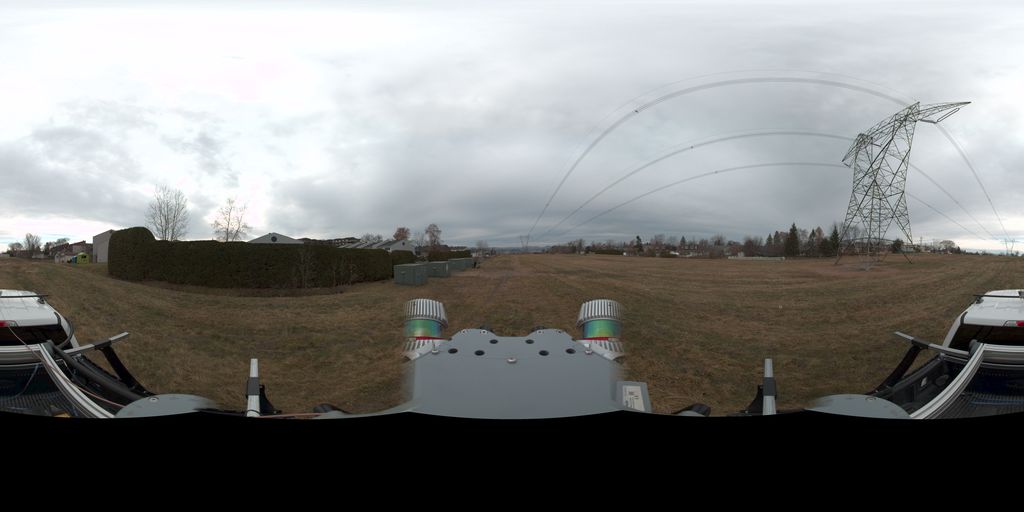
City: quebec_city